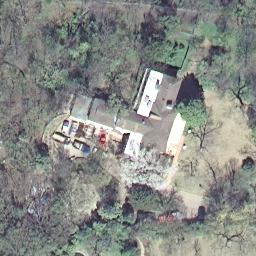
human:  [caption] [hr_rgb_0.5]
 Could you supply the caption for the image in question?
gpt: A villa with grey roofs is surrounded by trees and lawn in the sparse residential area .

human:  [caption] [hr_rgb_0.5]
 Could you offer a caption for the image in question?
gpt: A villa with plants surrounded is in the sparse residential area .

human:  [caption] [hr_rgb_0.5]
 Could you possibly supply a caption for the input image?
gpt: A villa with grey roofs and some cars parked there is in the sparse residential area .

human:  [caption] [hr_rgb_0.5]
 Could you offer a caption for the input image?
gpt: This is a sparse residential area with a villa surrounded by plants and some cars parked there .

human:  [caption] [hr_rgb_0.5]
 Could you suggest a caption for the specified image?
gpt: A villa with plants surrounded and some cars parked there .